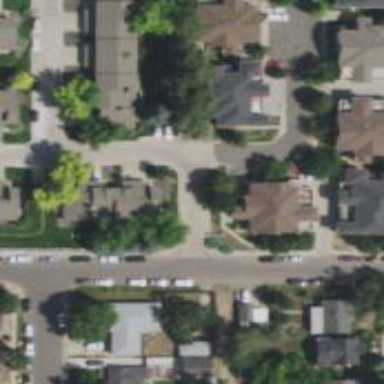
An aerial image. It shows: Living street.